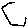
Label: hexagon